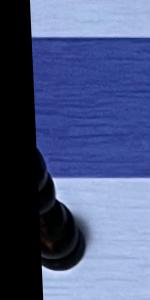
Label: Pawn_Black